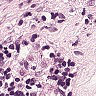
Metastatic tissue present: no